Question: I am working on a web project where I have a car moving on the canvas, and I need to get the colors of the pixels in front of the car. I know how to get their colors, but have problems with their coordinates because my car's angle of moving is changing. Can I somehow dynamically calculate their coordinates knowing the center point of the car and its angle rotation?

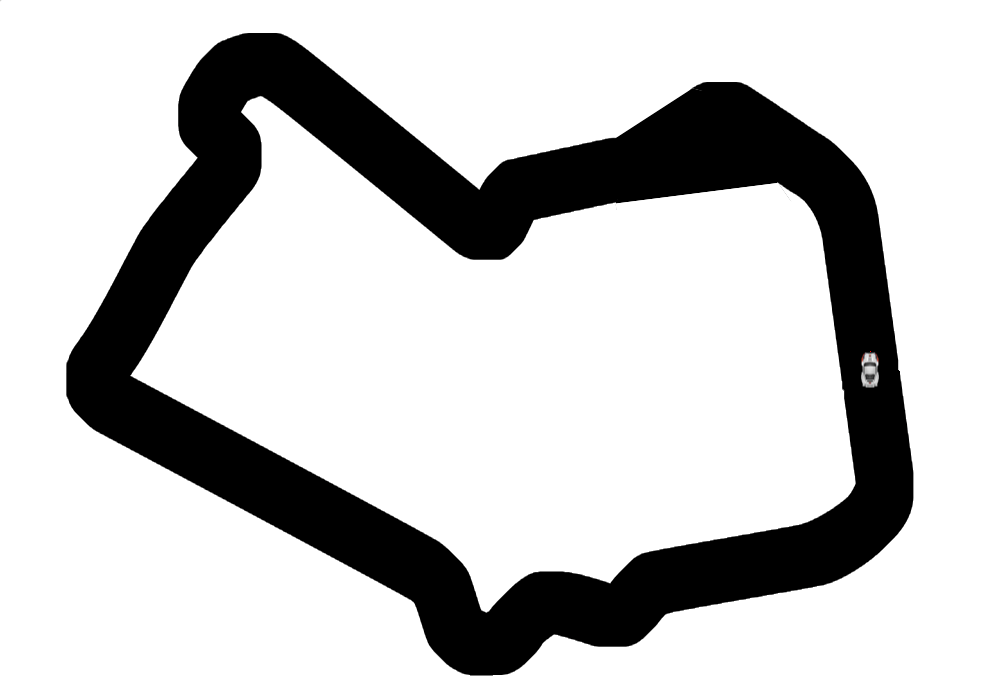
Answer: Yes you can use sine and cosine like this:
'''
function xyFromVector(angle, mag){
return {
x: Math.cos(angle)*mag,
y: Math.sin(angle)*mag,
}
}
const { x: xd, y: yd } = xyFromVector(carAngle, carLength/2);
//car x + xd = x position of front of car
//car y + yd = y position of front of car
'''
angle must be in radians.